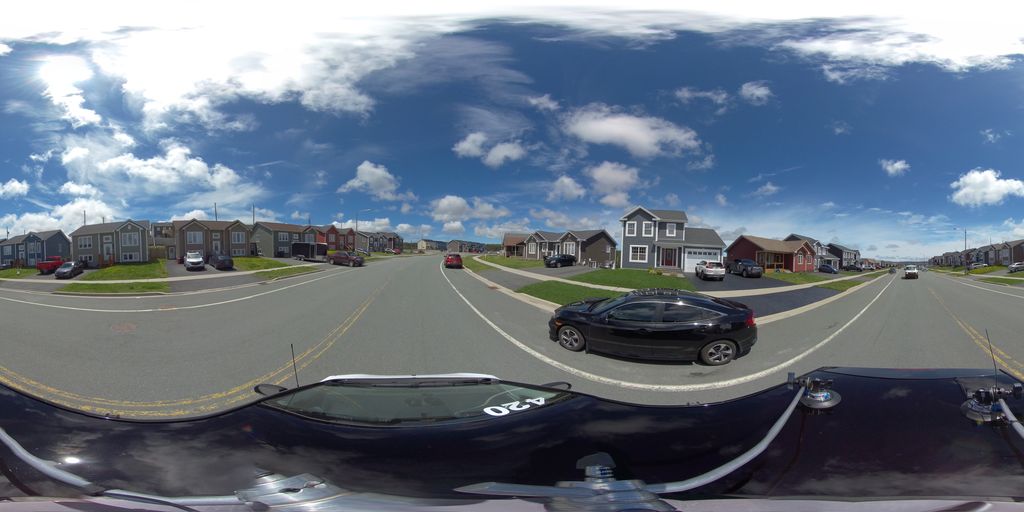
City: st_johns